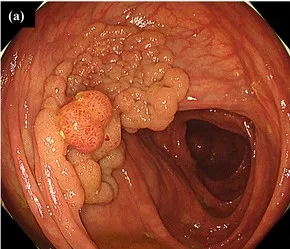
Colonoscopy findings (a) White-light endoscopy revealed a 50 mm-sized aggregation of a superficial elevated granular tumor with a semi-pedunculated nodule in the ascending colon.
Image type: endoscopy (gi_endoscopy)